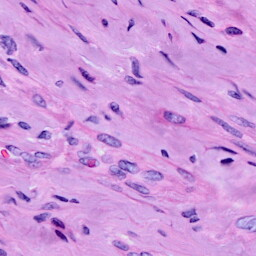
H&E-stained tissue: Cervix